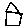
Label: house